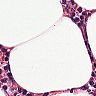
Metastatic tissue present: no